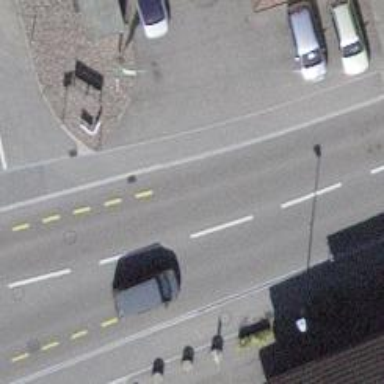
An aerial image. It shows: Primary highway with asphalt surface and designated lane for cyclists.